Question: For some reason I got an empty dictionary when calling SecItemCopyMatching on OSX 10.8.4. The corresponding item is in the keychain and contains username and password. SecItemCopyMatching founds it (errSecSuccess) but the result dictionary just contains 0 entries. I would expect it to have at least username and password data, so what's wrong with my request?
'''
OSStatus status;
NSMutableDictionary *query = [NSMutableDictionary dictionary];
[query setObject:(id)kSecClassGenericPassword forKey:(id)kSecClass];
[query setObject:(id)kSecReturnAttributes forKey:(id)kCFBooleanTrue];
[query setObject:@"MyService" forKey:(id)kSecAttrService];
CFDictionaryRef dictRef = NULL;
status = SecItemCopyMatching((__bridge CFDictionaryRef)query, (CFTypeRef *)&dictRef);
if (status != errSecSuccess) {
CFStringRef errorRef = SecCopyErrorMessageString(status, NULL);
NSLog(@"%s: %@", __FUNCTION__, (__bridge NSString *)errorRef);
CFRelease(errorRef);
return nil;
}
// --> dictRef empty
if (dictRef != NULL) CFRelease(dictRef);
'''

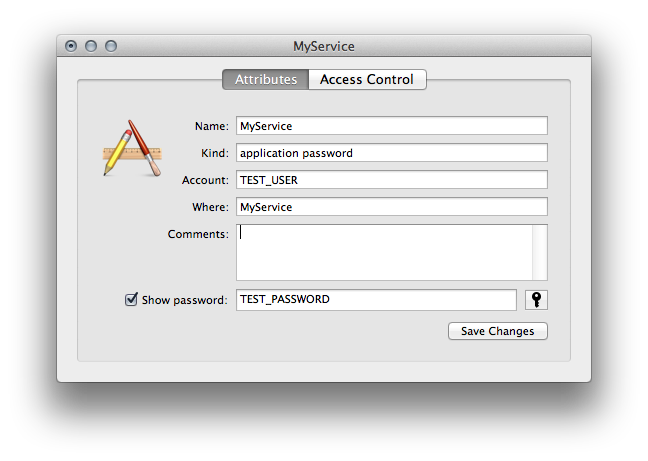
Answer: There is a mistake in the request. I've mixed up key and object.
'''
[query setObject:(id)kSecReturnAttributes forKey:(id)kCFBooleanTrue];
'''
must be
'''
[query setObject:(id)kCFBooleanTrue forKey:(id)kSecReturnAttributes];
'''
however as bdash pointed out, it will return only non-encrypted attributes like the username. To get the password there is another request necessary with passing
'''
[query setObject:(id)kCFBooleanTrue forKey:(id)kSecReturnData];
'''
So here what I have now:
'''
OSStatus status;
NSMutableDictionary *query = [NSMutableDictionary dictionary];
[query setObject:(id)kSecClassGenericPassword forKey:(id)kSecClass];
[query setObject:(id)kCFBooleanTrue forKey:(id)kSecReturnAttributes];
[query setObject:(id)kSecMatchLimitOne forKey:(id)kSecMatchLimit];
[query setObject:@"MyService" forKey:(id)kSecAttrService];
// get username
CFDictionaryRef dictRef = NULL;
status = SecItemCopyMatching((__bridge CFDictionaryRef)query, (CFTypeRef *)&dictRef);
if (status != errSecSuccess) {
CFStringRef errorRef = SecCopyErrorMessageString(status, NULL);
NSLog(@"%s: %@", __FUNCTION__, (__bridge NSString *)errorRef);
CFRelease(errorRef);
return nil;
}
NSString *username = (__bridge NSString *)CFDictionaryGetValue(dictRef, kSecAttrAccount);
CFRelease(dictRef);
// get password
[query removeObjectForKey:(id)kSecReturnAttributes];
[query setObject:(id)kCFBooleanTrue forKey:(id)kSecReturnData];
CFDataRef dataRef = NULL;
status = SecItemCopyMatching((__bridge CFDictionaryRef)query, (CFTypeRef *)&dataRef);
if (status != errSecSuccess) {
CFStringRef errorRef = SecCopyErrorMessageString(status, NULL);
NSLog(@"%s: %@", __FUNCTION__, (__bridge NSString *)errorRef);
CFRelease(errorRef);
return nil;
}
NSString *password = [[NSString alloc] initWithData:(__bridge NSData *)(dataRef) encoding:NSUTF8StringEncoding];
CFRelease(dataRef);
'''